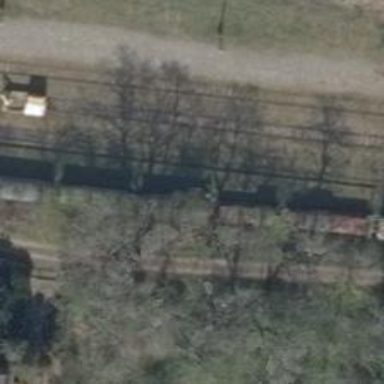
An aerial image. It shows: Railway platform.